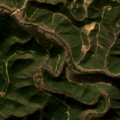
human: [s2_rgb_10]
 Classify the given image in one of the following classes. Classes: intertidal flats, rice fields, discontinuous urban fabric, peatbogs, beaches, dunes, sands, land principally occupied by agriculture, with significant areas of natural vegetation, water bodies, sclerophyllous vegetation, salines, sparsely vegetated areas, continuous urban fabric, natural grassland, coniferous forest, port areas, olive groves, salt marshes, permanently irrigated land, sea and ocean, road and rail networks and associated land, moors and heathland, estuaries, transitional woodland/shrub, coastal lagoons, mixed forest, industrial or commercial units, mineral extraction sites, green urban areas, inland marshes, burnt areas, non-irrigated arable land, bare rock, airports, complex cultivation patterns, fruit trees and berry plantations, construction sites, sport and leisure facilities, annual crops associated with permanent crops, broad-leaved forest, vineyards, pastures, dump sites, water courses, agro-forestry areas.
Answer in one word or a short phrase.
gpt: moors and heathland, transitional woodland/shrub